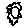
Label: sun